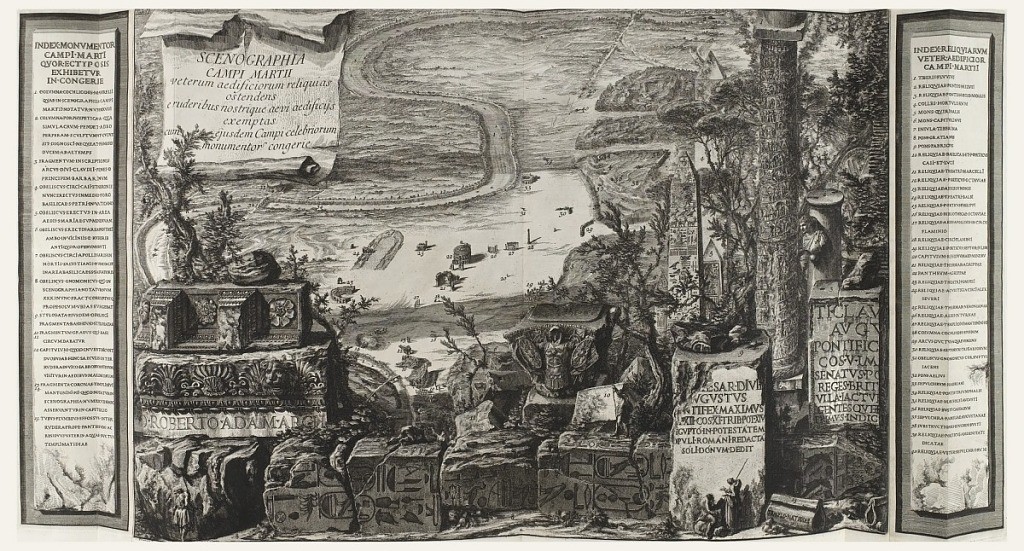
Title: Scenographia Campi Martii, page from Il Campo Marzio dell'Antica Roma
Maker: Giovanni Battista Piranesi, Italian, 1720–1778
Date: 1762
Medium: Etching with engraving on paper
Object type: Bound print
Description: Composite scene of ancient ruins with various inscriptions in foreground. Scene of Campi Martii in distance with numbered sites correlating to columns of text flanking the scene.